Brain MRI, t1w sequence, axial 2D slice.
Patient: age 34, sex F, weight 95 kg, height 1.95 m
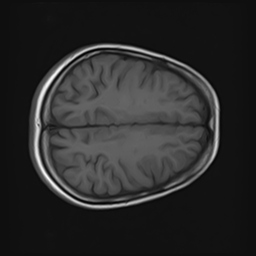